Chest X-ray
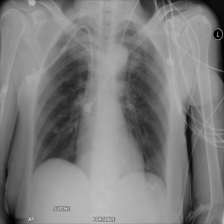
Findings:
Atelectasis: negative
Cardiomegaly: negative
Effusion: negative
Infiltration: positive
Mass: negative
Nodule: negative
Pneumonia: negative
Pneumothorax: negative
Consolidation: negative
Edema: negative
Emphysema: negative
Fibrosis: negative
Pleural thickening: negative
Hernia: negative